Question: My question is: Is there a way to return a column in a Matrix with different data types to be summarized as shown in the picture?(Using SWITCH)
I am not sure if this has been phrased in this way before but hopefully someone knows a simpler solution than what I've tried.

Im trying to return a column in a Matrix with different data types to be summarized. I have tried something similar in transform data to the following.
'''
MixedFormatColumn = SWITCH('Cars'[Attribute],
"Socks",CONVERT('Socks'[Value],STRING) ,
"Paper",FORMAT('Paper'[Value], "#,0.0" ) ,
"Plastics",FORMAT('Plastics'[Value], "$#,0" ) ,
CONVERT('Crayons'[Value],STRING)
)
'''
Although not exact, im sure you get the idea. I just keep getting stuck not sure if its an Power Query or a Measure issue and really not sure how to go about this. If someone could at least point me in the right direction it would be greatly appreciated. Thank you whomever is reading this for your time.
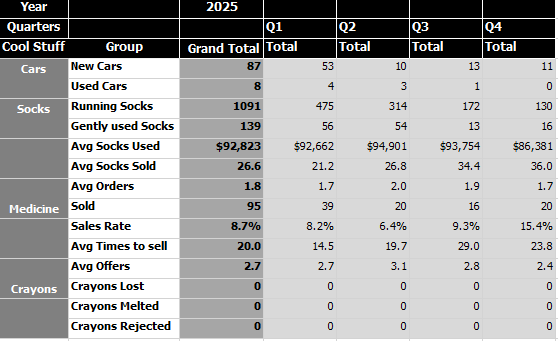
Answer: A column or a measure cannot have mixed data types or mixed formatting. In order to get the $ value of socks sold, you would need the $ value for the sale. In order to get a count of socks sold, you would need a number, unless you want to count the rows for socks, but a row might be about more than just one pair of socks.
Mixing percentages into all this in one single matrix column is not possible. You may want to rethink your approach.